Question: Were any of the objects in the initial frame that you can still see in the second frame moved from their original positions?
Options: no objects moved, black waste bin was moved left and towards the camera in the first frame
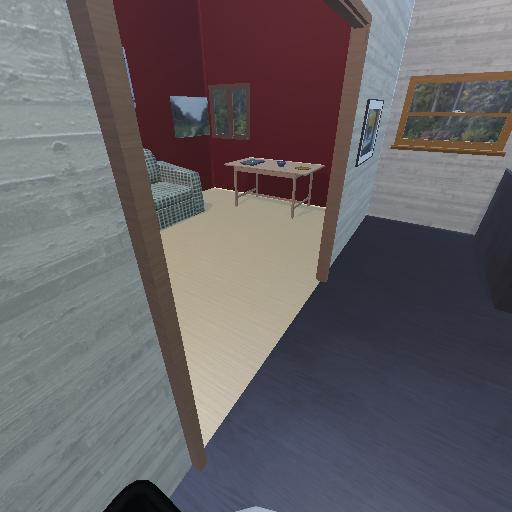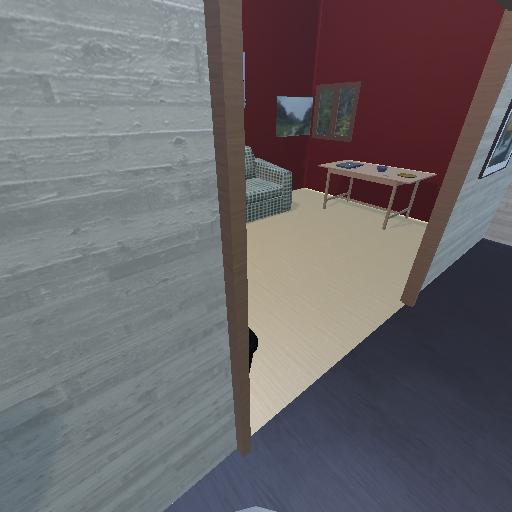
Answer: no objects moved